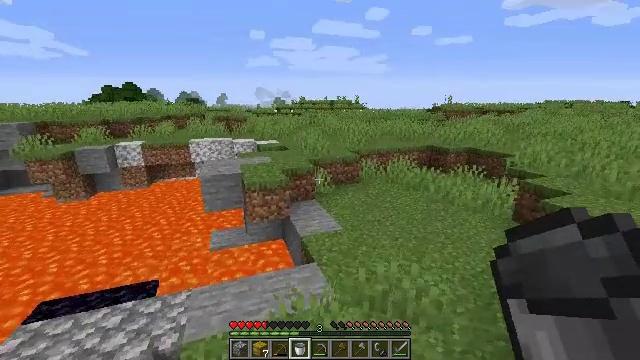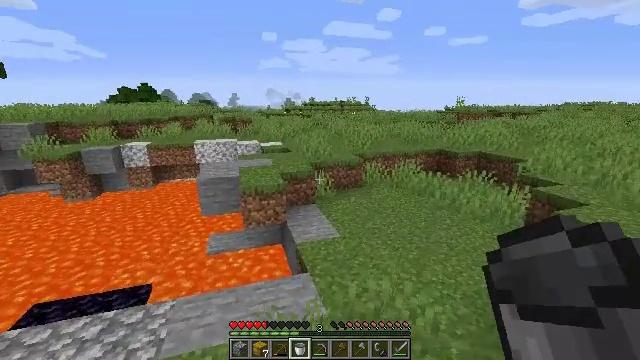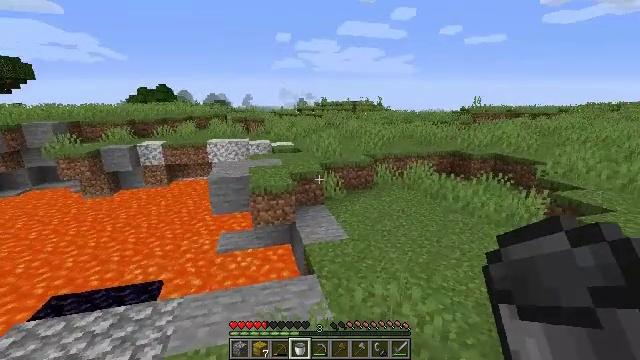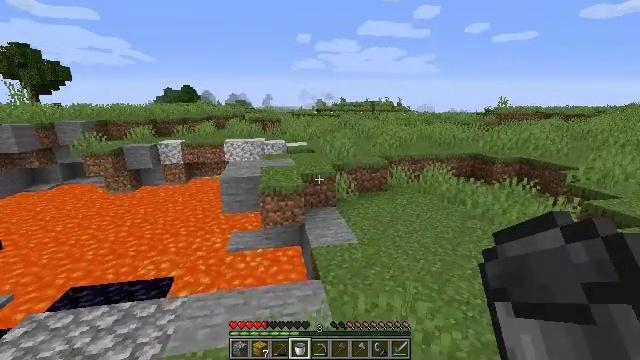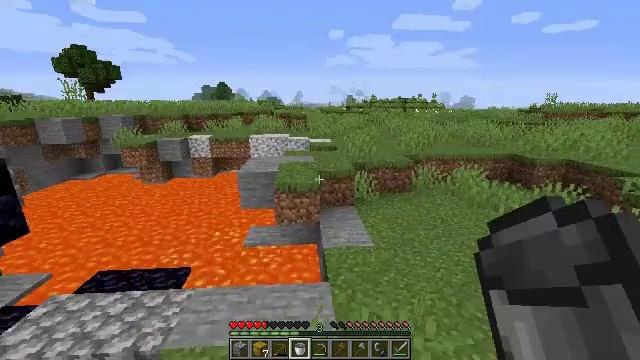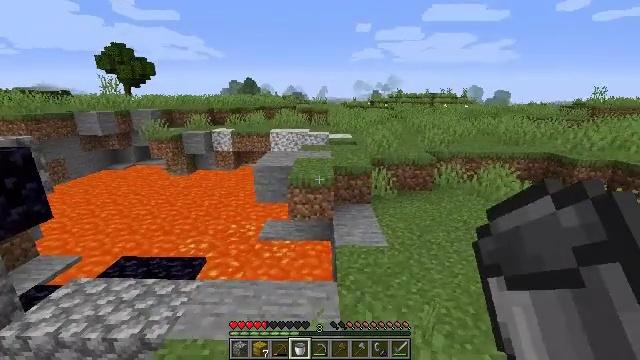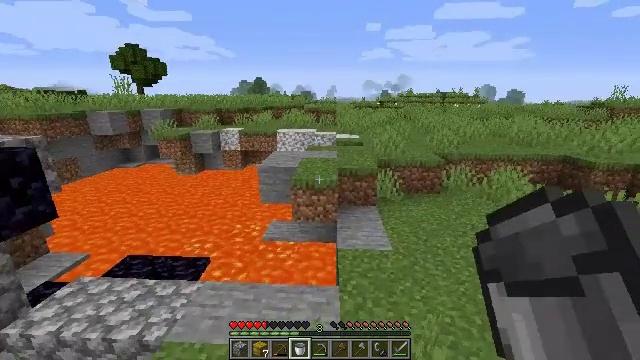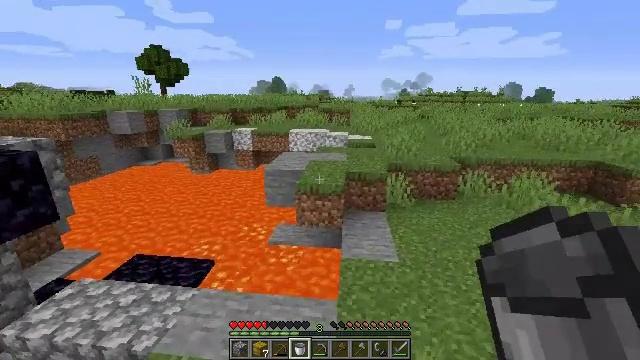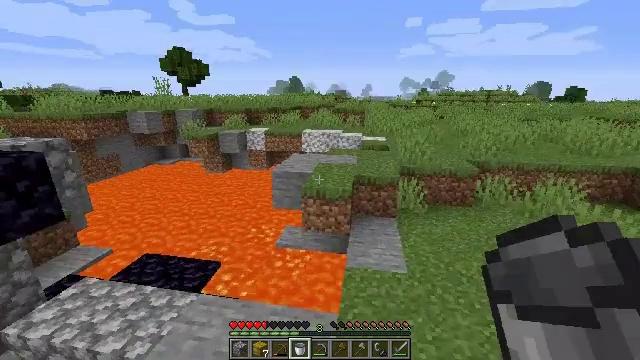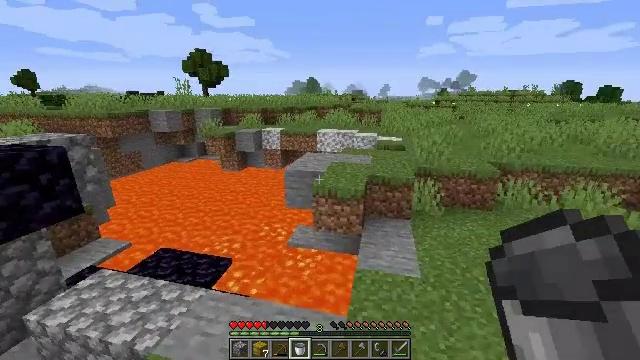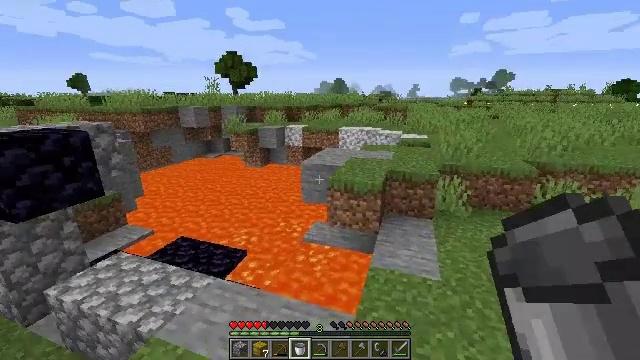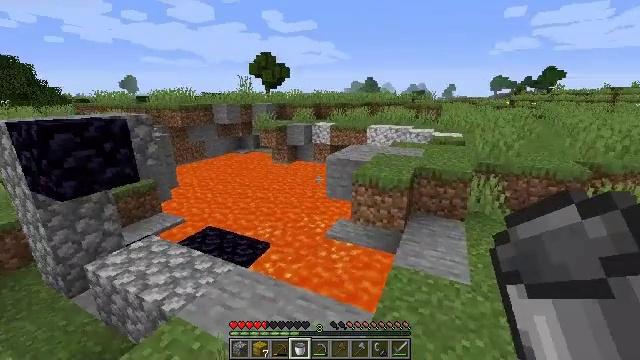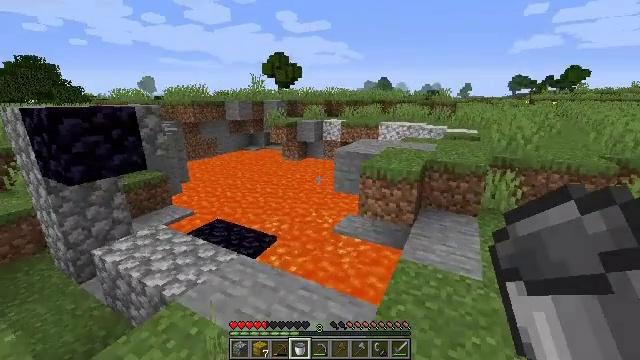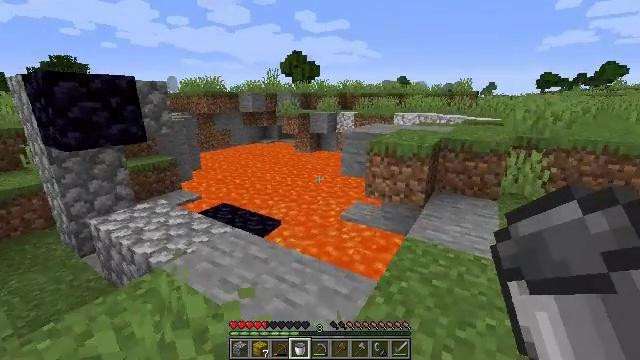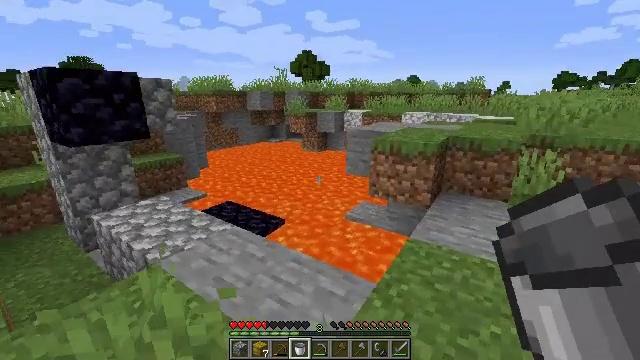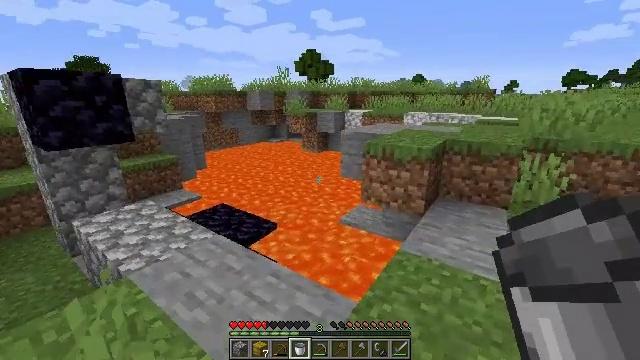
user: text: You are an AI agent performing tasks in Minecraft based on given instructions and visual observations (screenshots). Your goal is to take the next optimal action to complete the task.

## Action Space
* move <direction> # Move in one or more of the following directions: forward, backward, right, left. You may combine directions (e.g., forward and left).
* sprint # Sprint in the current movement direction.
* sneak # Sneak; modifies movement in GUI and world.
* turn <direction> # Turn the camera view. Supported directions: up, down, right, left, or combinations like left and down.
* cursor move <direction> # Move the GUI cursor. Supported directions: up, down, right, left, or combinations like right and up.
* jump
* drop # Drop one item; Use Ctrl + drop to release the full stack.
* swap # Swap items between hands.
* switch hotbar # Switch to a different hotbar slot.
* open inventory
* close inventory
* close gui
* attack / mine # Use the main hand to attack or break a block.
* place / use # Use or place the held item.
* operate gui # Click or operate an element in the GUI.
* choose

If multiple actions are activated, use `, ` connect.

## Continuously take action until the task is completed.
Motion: motion action
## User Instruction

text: Collect cobblestone blocks for construction.
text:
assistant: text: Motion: move forward and move right, turn left
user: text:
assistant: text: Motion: move forward and move right, turn left
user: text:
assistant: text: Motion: move forward and move right, turn left
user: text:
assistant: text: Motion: move forward and move right, turn left
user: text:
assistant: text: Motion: move forward and move right, turn left and down
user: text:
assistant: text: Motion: move forward and move right, turn left
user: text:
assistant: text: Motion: move forward and move right, turn left
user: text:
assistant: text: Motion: move forward and move right, turn left
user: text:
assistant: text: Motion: move forward and move right, turn left
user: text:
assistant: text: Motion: move forward and move right, turn left
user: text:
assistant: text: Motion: move forward and move right, turn left
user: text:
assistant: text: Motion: move forward and move right, turn left
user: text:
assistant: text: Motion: move forward and move right, turn left
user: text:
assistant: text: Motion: move forward and move right, turn left
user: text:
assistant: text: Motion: move forward and move right, turn left
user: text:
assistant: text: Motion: move forward and move right, turn left
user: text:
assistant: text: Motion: move forward and move right, turn left
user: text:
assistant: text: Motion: move forward and move right, turn left
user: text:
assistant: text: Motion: move forward and move right, turn left
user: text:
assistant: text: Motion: move forward and move right, turn left
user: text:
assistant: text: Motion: move forward and move right, turn left
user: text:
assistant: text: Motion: move forward and move right
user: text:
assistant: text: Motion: move forward and move right
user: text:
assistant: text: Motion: move forward
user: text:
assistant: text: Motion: move forward, turn left
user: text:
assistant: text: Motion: turn left and down
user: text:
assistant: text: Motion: turn left and down
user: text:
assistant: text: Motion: turn left and down
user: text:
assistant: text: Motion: turn left and down
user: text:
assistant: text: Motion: turn left and down